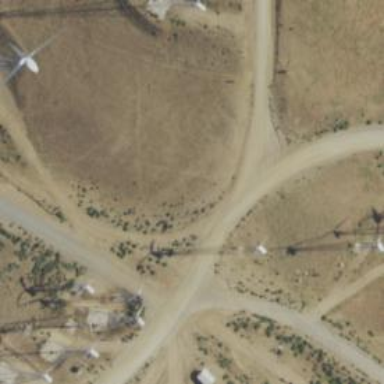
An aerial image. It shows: Wind power generator with wind turbines.